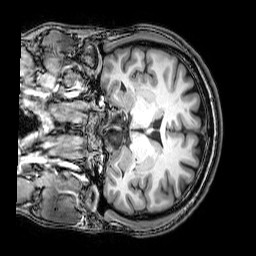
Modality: T1w
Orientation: coronal
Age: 37
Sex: male
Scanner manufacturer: philips
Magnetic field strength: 3 T
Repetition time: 0.008113 s
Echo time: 0.003709 s